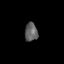
Tissue: skin
Cell type: Epithelial cells
Senescence score: 0.2342
Nuclear area (px): 229
Mean DAPI intensity: 98.052